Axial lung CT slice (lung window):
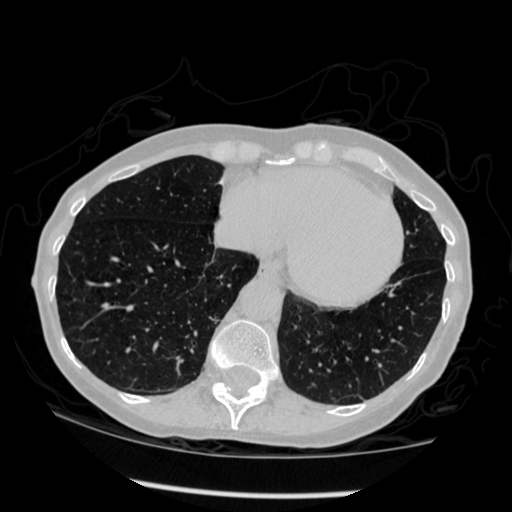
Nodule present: no